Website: slack
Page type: billing-address
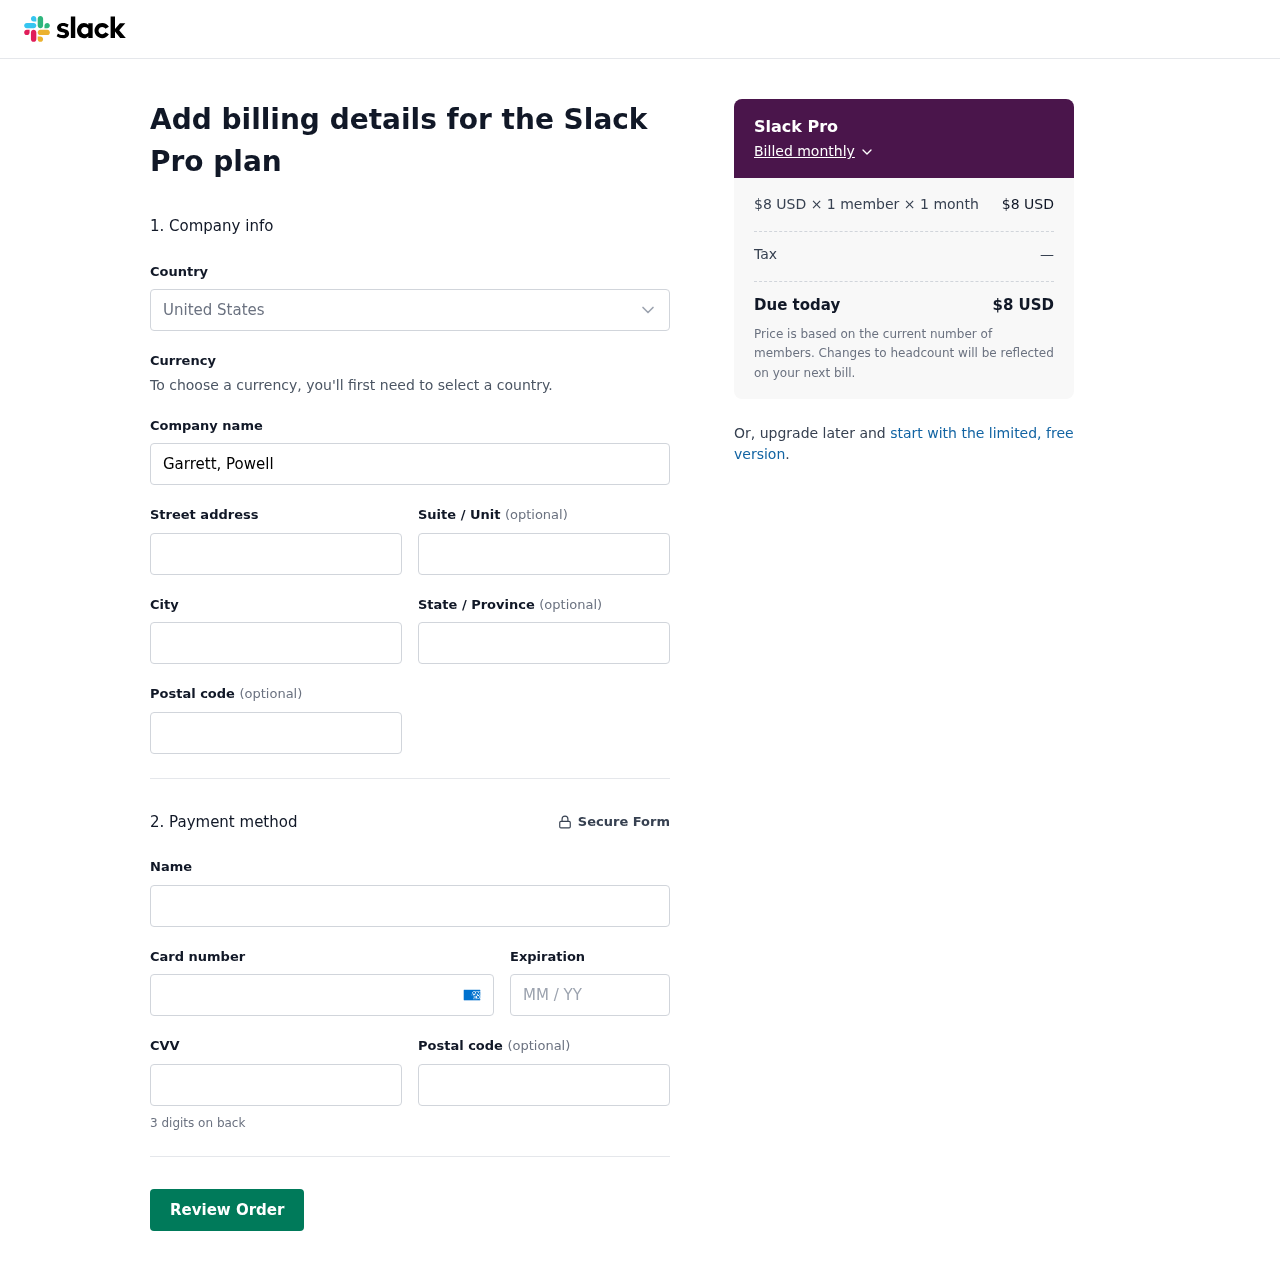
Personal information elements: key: PII_CARD_CVV
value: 4053
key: PII_CARD_EXPIRY
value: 02/30
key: PII_CARD_NUMBER
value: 3790 9242 6285 730
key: PII_CITY
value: North Chrisberg
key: PII_COMPANY
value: Garrett, Powell and Moore
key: PII_COUNTRY
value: United States
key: PII_FULLNAME
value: Benjamin Johnson
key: PII_POSTCODE
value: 41556
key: PII_STATE
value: MH
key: PII_STREET
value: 0109 Gerald Port Suite 516
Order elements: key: ORDER_PLAN_PRICE
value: $8 USD
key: ORDER_NUM_MEMBERS
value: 1 member
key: ORDER_NUM_MONTHS
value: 1 month
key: ORDER_SUBTOTAL
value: $8 USD
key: ORDER_TAX
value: —
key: ORDER_TOTAL
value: $8 USD